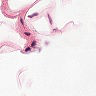
Metastatic tissue present: no